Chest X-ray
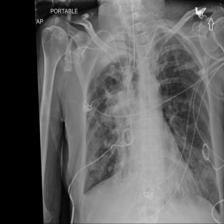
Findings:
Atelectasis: negative
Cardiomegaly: negative
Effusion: negative
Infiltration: negative
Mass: negative
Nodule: negative
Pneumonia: negative
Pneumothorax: negative
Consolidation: positive
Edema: negative
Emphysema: negative
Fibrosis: negative
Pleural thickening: negative
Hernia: negative